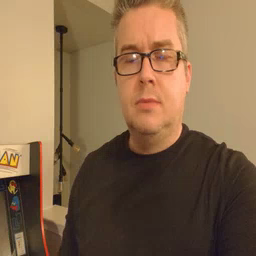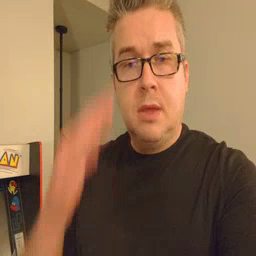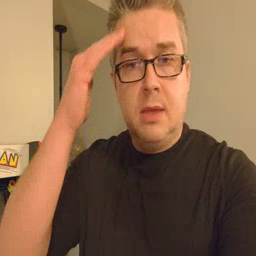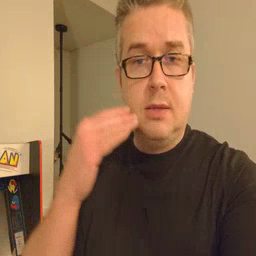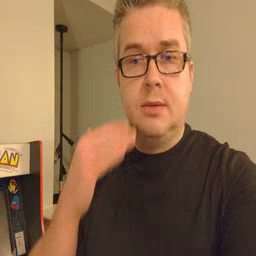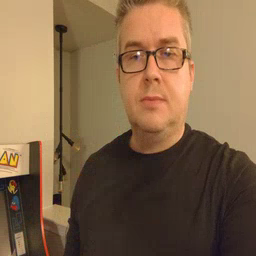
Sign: head